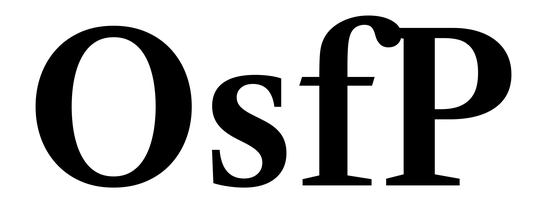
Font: LibreCaslonText_SemiBold